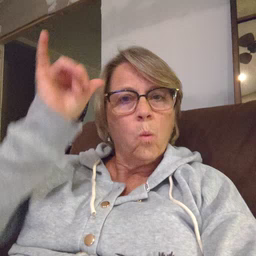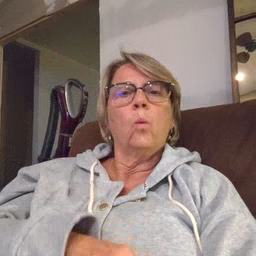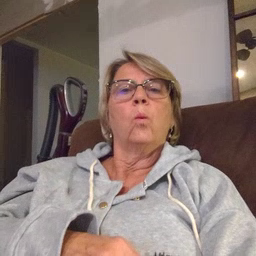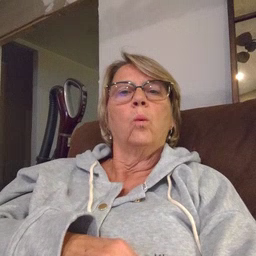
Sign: cow